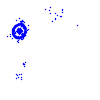
Particle: electron